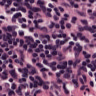
Metastatic tissue present: no